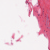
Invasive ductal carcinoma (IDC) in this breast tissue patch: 0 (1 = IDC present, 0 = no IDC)